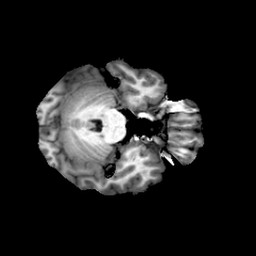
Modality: T1w
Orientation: axial
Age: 20
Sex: female
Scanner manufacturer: philips
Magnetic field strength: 3 T
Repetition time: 0.0082 s
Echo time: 0.0037 s